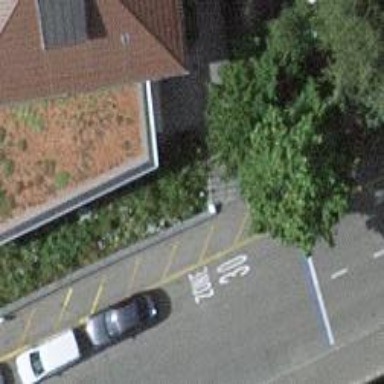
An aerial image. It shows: Paved steps on the road.